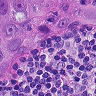
Metastatic tissue present: yes